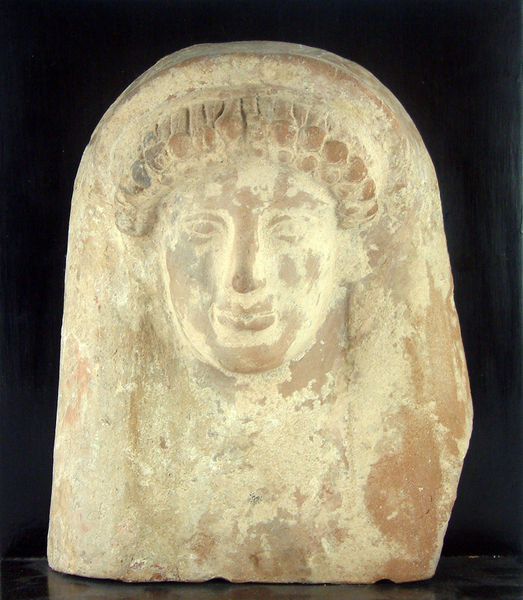
Titel: Mask of a Woman
Standort: Amherst (Massachusetts, USA)
Institution: Mead Art Museum, Amherst College
Schlagwörter: white, dark, face, hair, lady, nose, old, portrait, woman, brown, greek, rock, roman, stone, head, eyes, bust, chin, en face, smile, sculpture, statue, marble, person, ancient, cheeks, antique, art, lip, lips, stylized, contrast, relief, carving, forehead, faded, fragment, greece, age, terracotta, burial, hairstyle, curly, carved, marker, damaged, aged, sculpted, corroded, fade, sandstone, eroded, weathered, ud, stele, lipes, abraded